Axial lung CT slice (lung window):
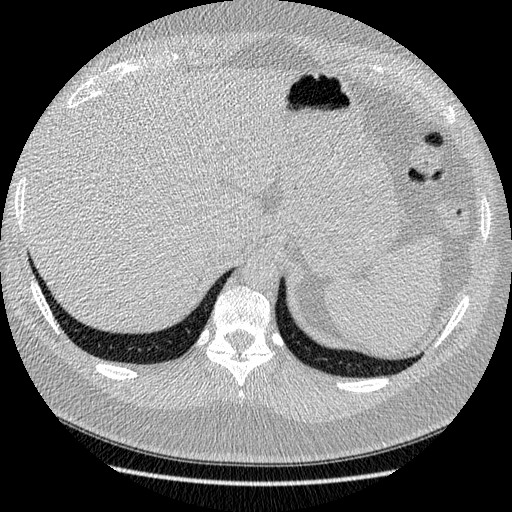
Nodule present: no